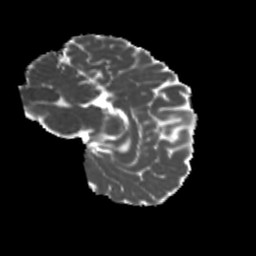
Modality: MD
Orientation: sagittal
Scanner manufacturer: siemens
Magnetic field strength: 3 T
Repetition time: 4 s
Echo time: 0.0594 s